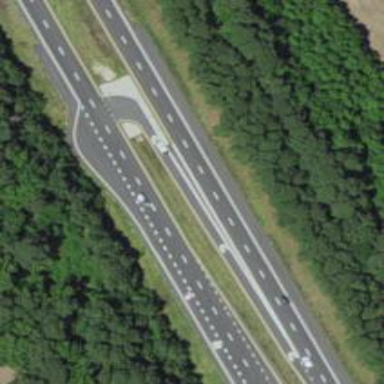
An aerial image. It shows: Trunk link highway.